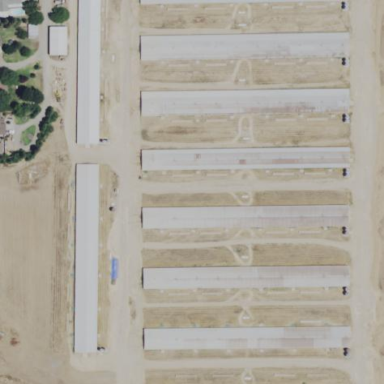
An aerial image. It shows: Farmyard area.